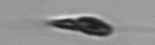
Label: Euglena